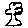
Label: tree